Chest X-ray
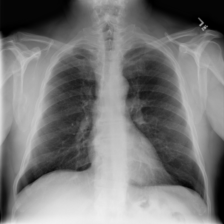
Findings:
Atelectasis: negative
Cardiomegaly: negative
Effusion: negative
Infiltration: negative
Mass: negative
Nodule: negative
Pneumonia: negative
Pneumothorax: negative
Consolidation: negative
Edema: negative
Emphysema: negative
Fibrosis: negative
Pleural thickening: negative
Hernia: negative